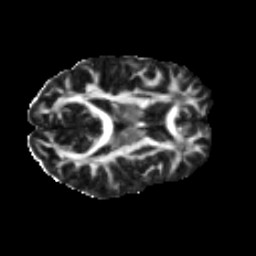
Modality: FA
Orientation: axial
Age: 41
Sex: female
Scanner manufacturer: ge
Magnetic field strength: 3 T
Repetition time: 7.8 s
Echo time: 0.0606 s